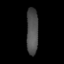
Tissue: lung
Cell type: Myeloid cells
Senescence score: 0.2248
Nuclear area (px): 549
Mean DAPI intensity: 78.816